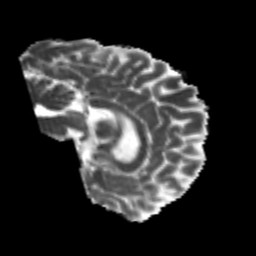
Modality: MD
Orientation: sagittal
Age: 21
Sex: male
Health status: healthy
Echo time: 0.074 s